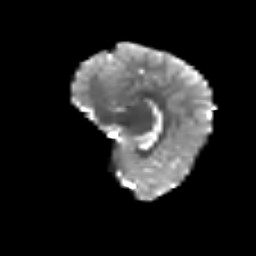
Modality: T2w
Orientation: sagittal
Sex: female
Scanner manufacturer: siemens
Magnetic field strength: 3 T
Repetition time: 5 s
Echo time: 0.071 s